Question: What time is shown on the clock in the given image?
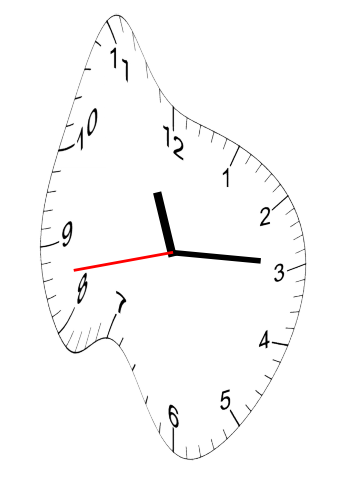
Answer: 11:14:43